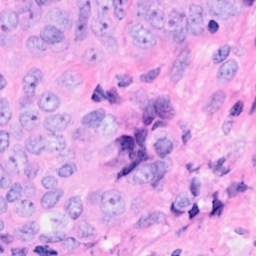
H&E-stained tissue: Breast